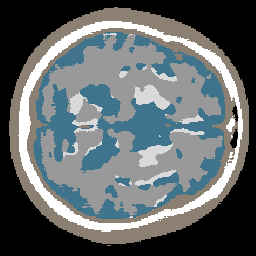
Label: no_lesion